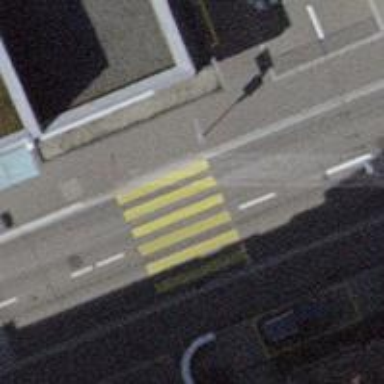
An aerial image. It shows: Zebra crossing on footway.